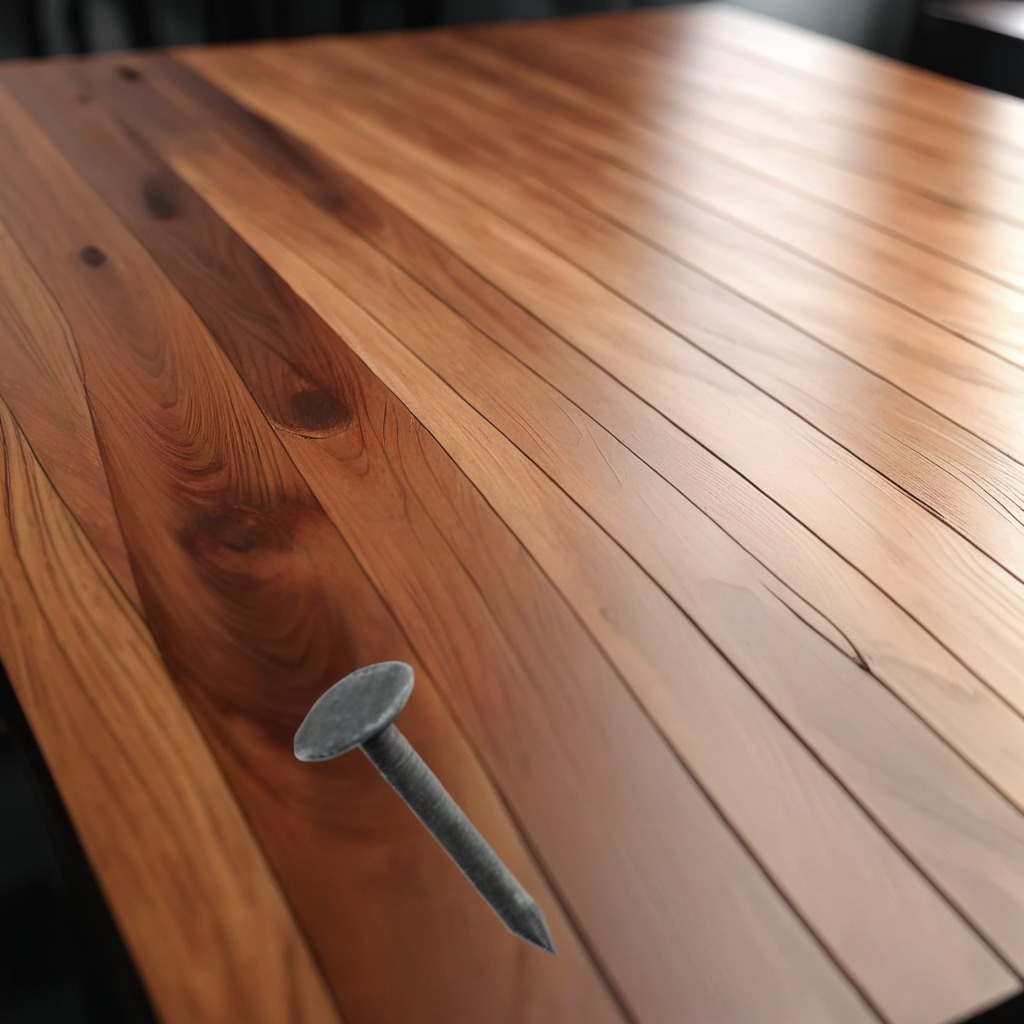
A nail is lying on a wooden table in a carpentry studio.